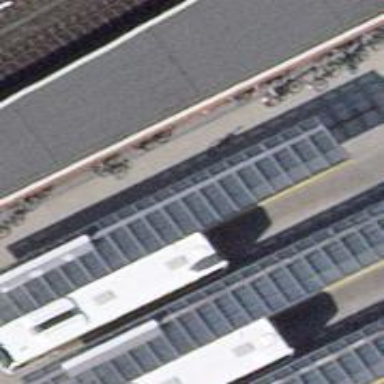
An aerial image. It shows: Shelter for public transport.